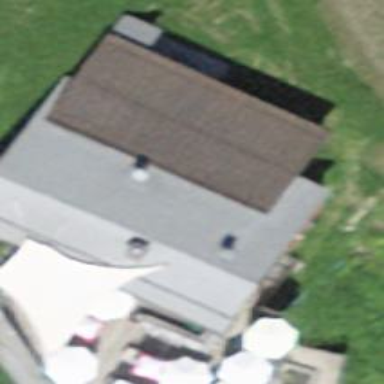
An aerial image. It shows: Restaurant.